Field crop: tomato
Growth stage: 1
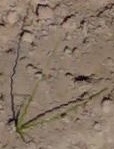
Species: cyperus